九年级 · 度量几何学
如图, 在 $\triangle A B C$ 中, $A B=A C=9, B P=\frac{1}{3} B C=2, D$ 在 $A C$ 上, 且 $\angle A P D=\angle B$,则 $C D$ 的长是（）

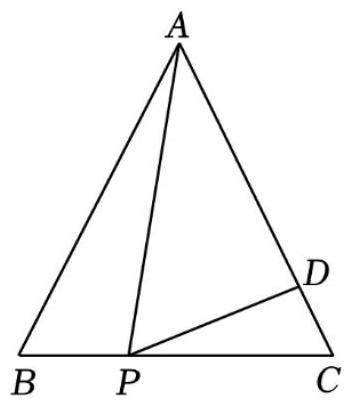
A. 2
B. $\frac{9}{8}$
C. $\frac{4}{3}$
D. $\frac{8}{9}$

答案: D
解析: 根据已知易得 $B C=6$, 从而可得 $C P=4$, 再利用等腰三角形的性质可得 $\angle B=\angle C$,从而利用三角形内角和定理可得 $\angle B A P+\angle A P B=180^{\circ}-\angle B$, 然后利用平角定义可得 $\angle A P B+\angle D P C=180^{\circ}-\angle B$, 从而可得 $\angle D P C=\angle B A P$, 进而可得 $\triangle A B P \sim \triangle P C D$, 最后利用相似三角形的性质进行计算即可解答.

【详解】解: $\because B P=\frac{1}{3} B C=2$,

$\therefore B C=3 B P=6$,

$\therefore C P=B C-B P=6-2=4$,

$\because A B=A C=9$,

$\therefore \angle B=\angle C$,

$\therefore \angle B A P+\angle A P B=180^{\circ}-\angle B$,

$\because \angle A P D=\angle B$,

$\therefore \angle A P B+\angle D P C=180^{\circ}-\angle A P D=180^{\circ}-\angle B$,

$\therefore \angle D P C=\angle B A P$,

$\therefore \triangle A B P \sim \triangle P C D$,
$\therefore \frac{A B}{P C}=\frac{B P}{C D}$,

$\therefore \frac{9}{4}=\frac{2}{C D}$,

$\therefore C D=\frac{8}{9}$,

故选 D.

【点睛】本题考查了相似三角形的判定与性质, 等腰三角形的性质, 熟练掌握一线三等角构造相似模型是解题的关键.